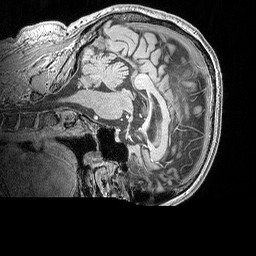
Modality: MP2RAGE
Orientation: sagittal
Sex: male
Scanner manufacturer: siemens
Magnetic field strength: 3 T
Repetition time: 5 s
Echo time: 0.00292 s